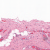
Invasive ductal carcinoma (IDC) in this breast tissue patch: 0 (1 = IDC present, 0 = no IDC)